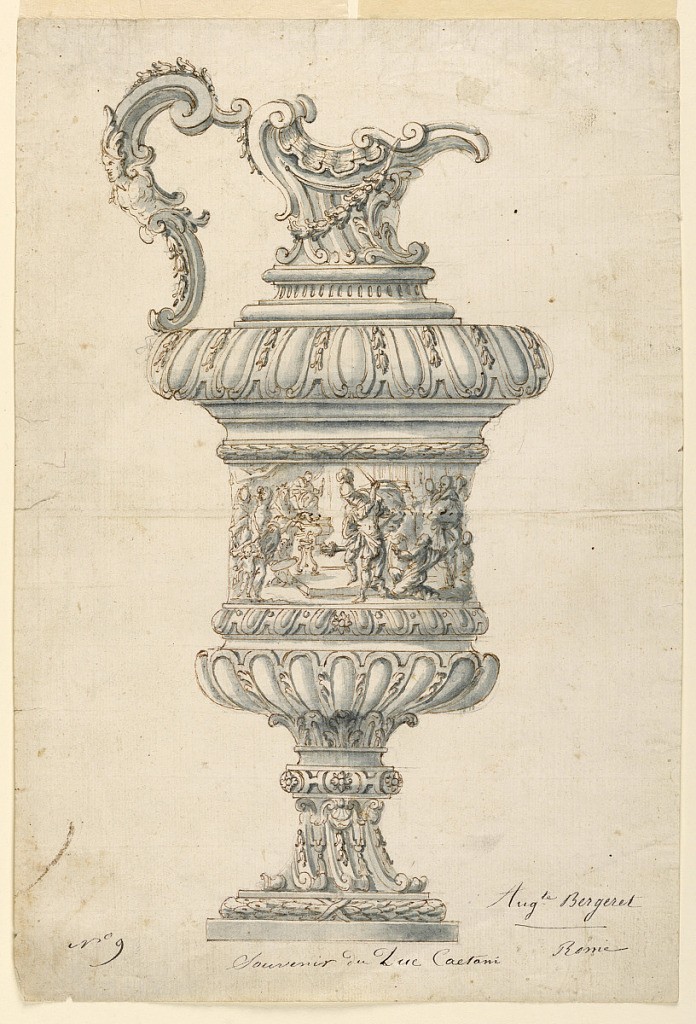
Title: Lip-spout pitcher
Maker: Auguste Bergeret, French
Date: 1700–1725
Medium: Black chalk, pen and ink, brush and blue-gray wash on paper
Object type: Drawing
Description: Shown in profile; the handle is at left. It consists of scrolls and a male torso. Divided into many richly decorated sections. An indistinct scene is represented in the main section of the body. The main persons seem to be a kneeling man, a soldier, a priest and a pretor.